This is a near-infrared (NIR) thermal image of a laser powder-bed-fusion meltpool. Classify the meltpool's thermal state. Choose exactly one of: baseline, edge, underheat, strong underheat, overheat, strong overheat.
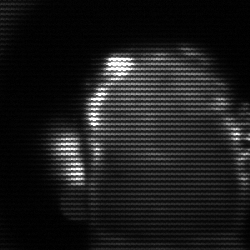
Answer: baseline